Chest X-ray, AP view. Patient: 57 years old, sex F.
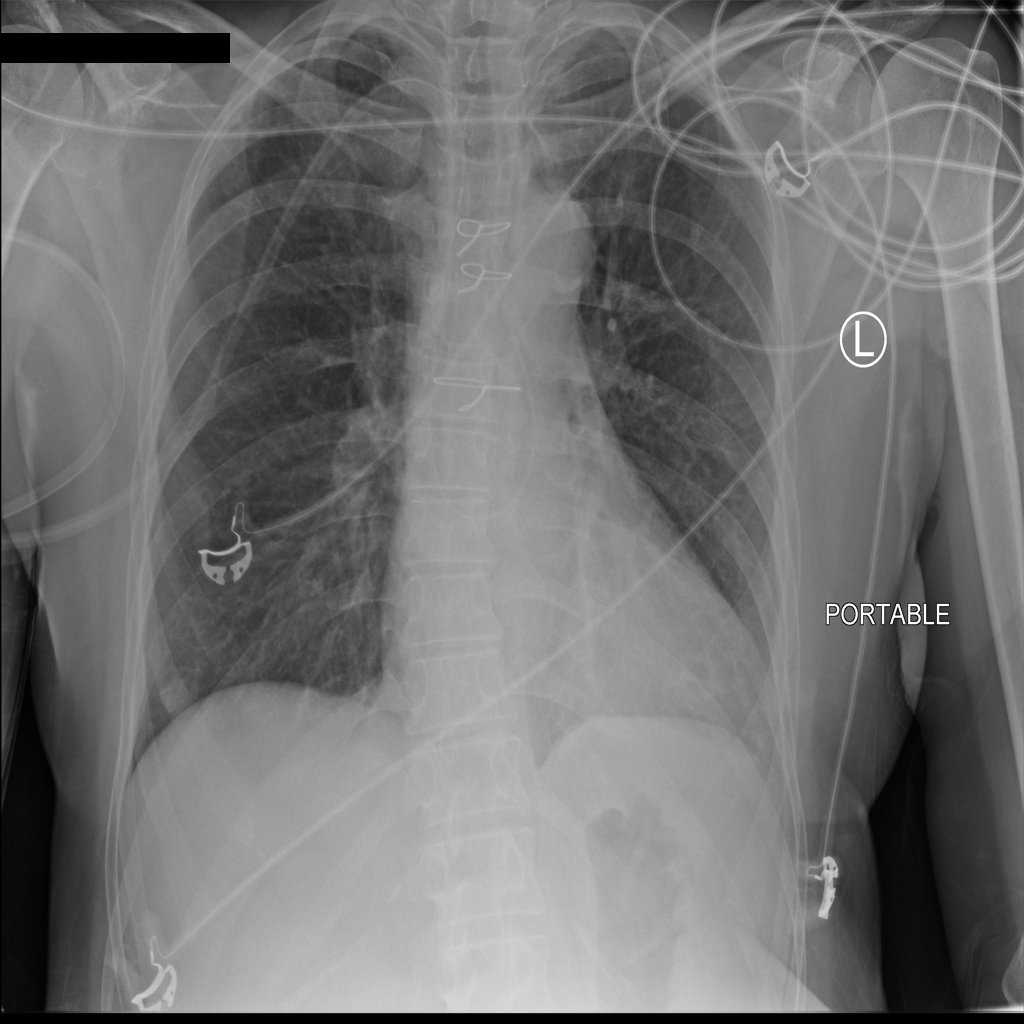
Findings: No Finding